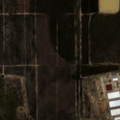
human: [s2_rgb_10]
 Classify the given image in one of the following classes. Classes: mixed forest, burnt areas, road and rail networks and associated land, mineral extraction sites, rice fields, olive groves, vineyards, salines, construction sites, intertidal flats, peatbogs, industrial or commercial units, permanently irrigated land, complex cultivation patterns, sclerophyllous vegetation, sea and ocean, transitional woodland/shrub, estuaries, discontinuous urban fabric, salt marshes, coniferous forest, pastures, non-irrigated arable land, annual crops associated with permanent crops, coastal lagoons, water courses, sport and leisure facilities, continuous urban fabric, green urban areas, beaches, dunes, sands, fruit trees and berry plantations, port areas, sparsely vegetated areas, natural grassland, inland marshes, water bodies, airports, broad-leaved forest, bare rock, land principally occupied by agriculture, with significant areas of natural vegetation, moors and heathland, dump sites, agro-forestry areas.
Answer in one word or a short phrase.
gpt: continuous urban fabric